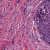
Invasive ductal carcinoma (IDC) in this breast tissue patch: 1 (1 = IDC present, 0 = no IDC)